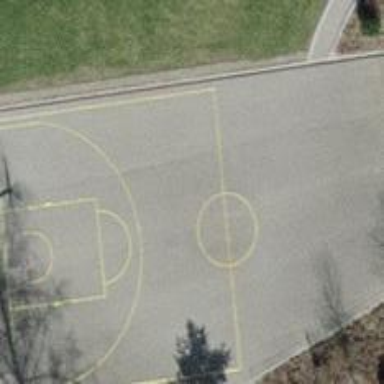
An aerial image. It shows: Basketball court with asphalt surface.